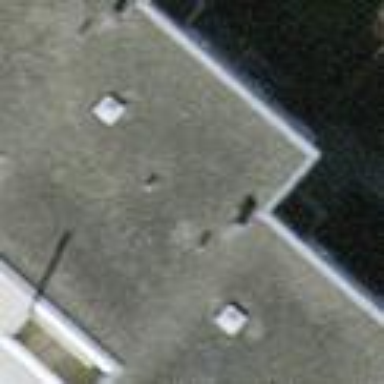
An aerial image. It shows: Terrace building.